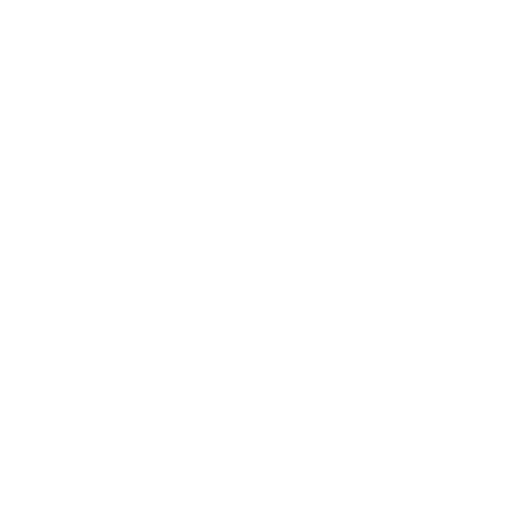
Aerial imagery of mountain in Nevada named French Peak containing shrub and barren land